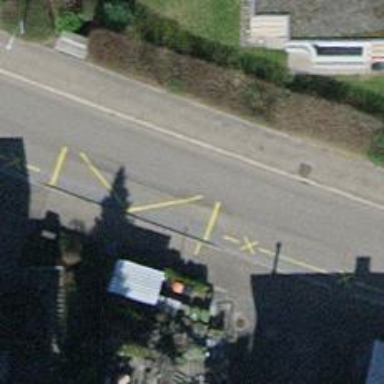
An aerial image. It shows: Public transport stop position.